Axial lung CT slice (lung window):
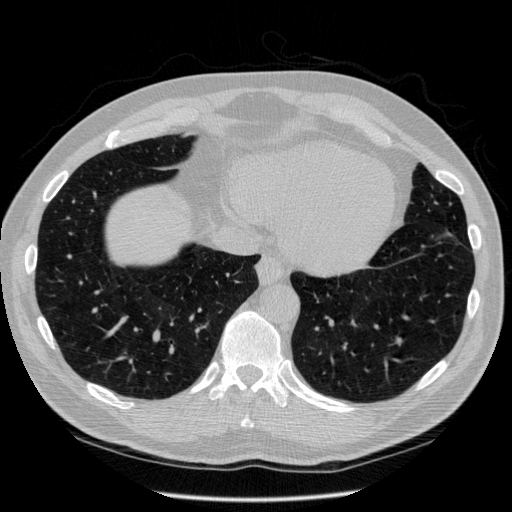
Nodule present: no